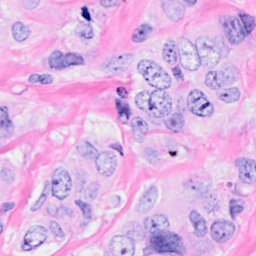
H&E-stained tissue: Breast